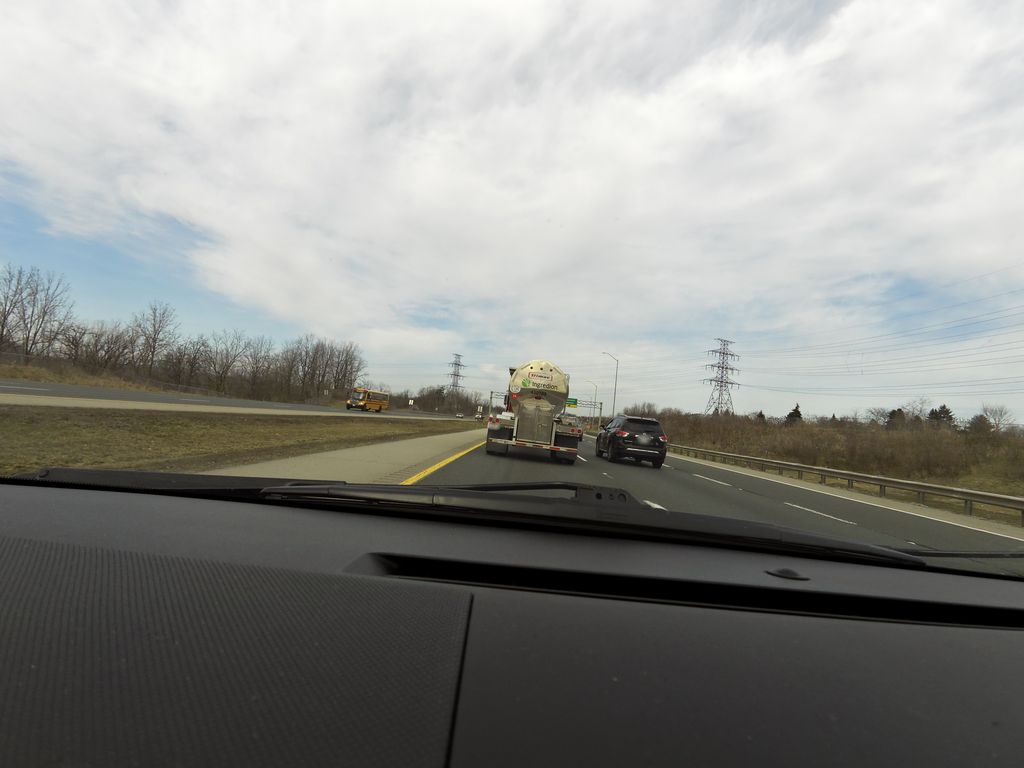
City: hamilton